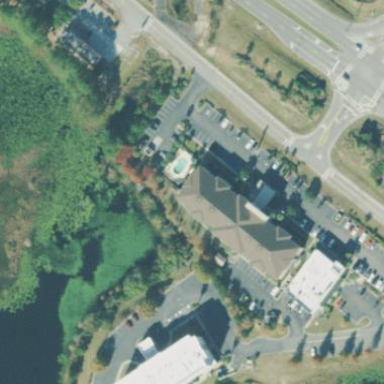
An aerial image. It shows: Hotel building.